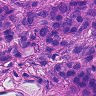
Metastatic tissue present: yes